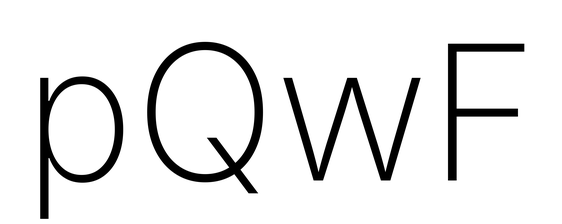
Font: Inter_ExtraLight